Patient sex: M
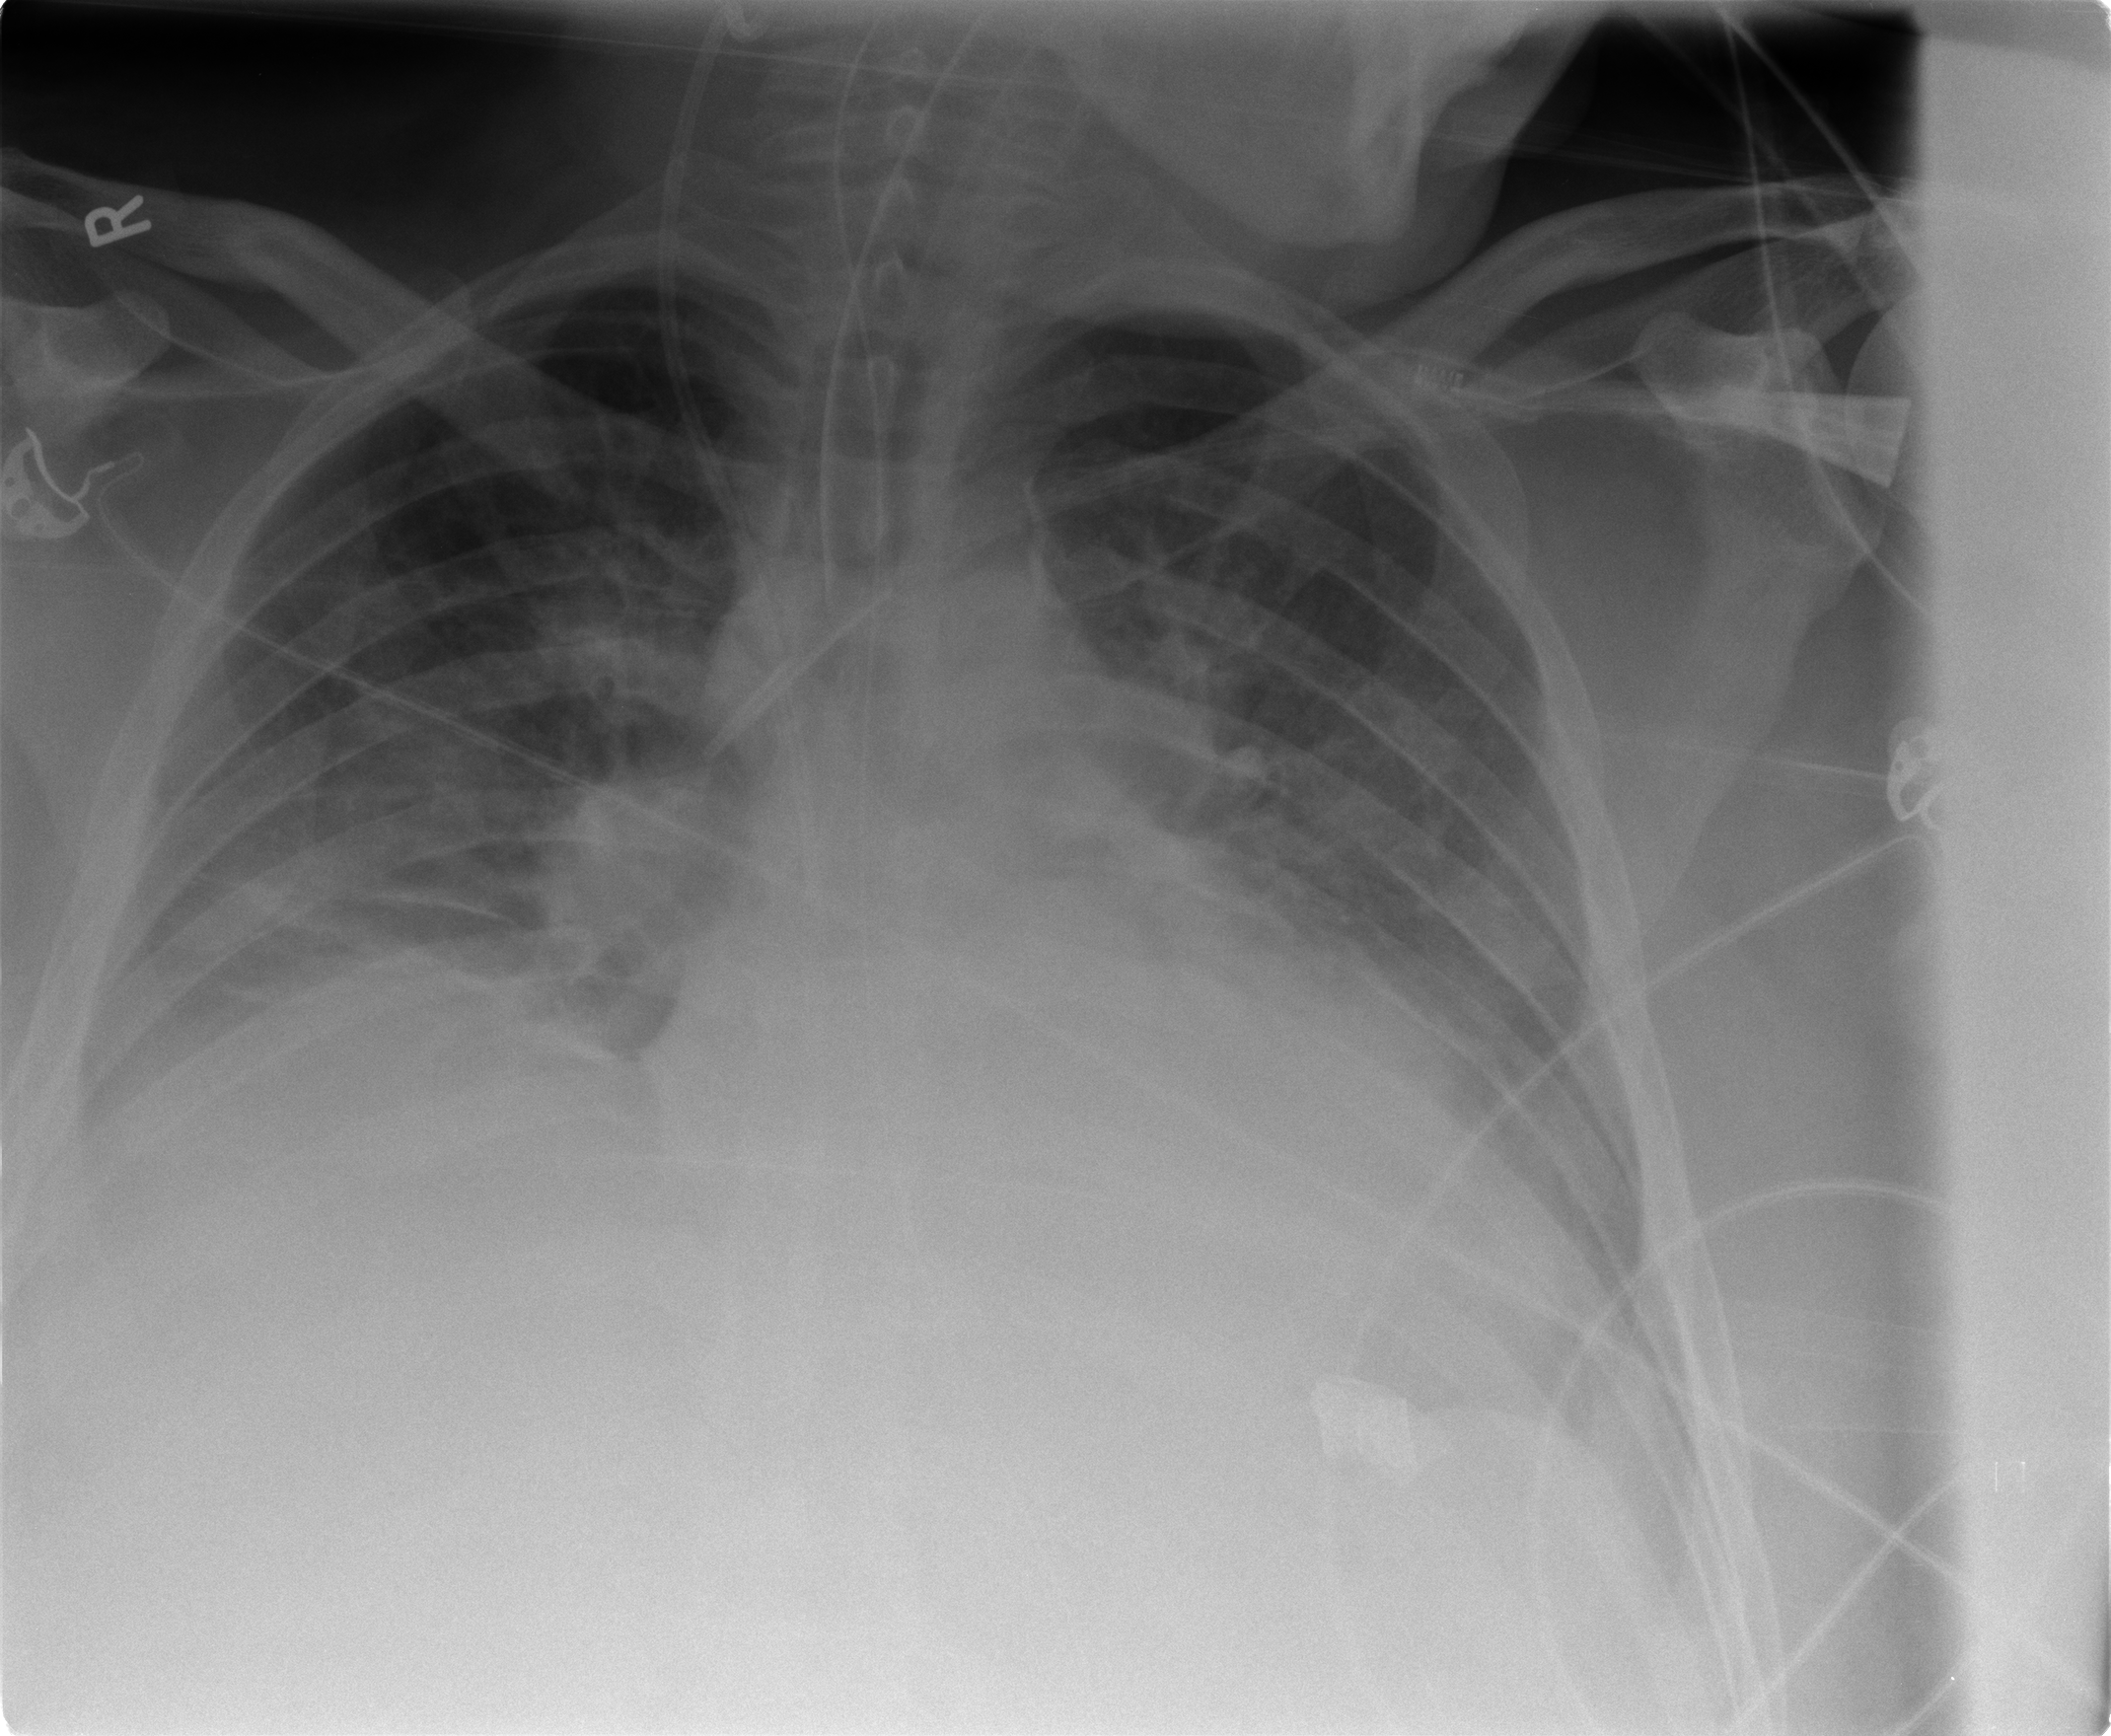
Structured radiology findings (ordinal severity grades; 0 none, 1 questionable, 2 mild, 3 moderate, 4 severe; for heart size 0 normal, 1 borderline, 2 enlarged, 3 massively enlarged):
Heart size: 2
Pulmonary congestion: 1
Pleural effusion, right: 1
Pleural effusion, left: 0
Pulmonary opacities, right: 0
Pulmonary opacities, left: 0
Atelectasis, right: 2
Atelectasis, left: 2